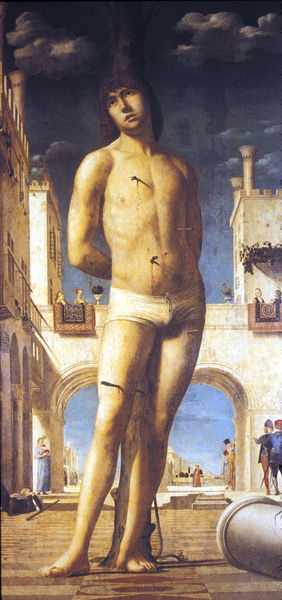
Titel: Hl. Sebastian
Künstler: Antonello da Messina
Standort: Dresden
Institution: Gemäldegalerie Alte Meister
Schlagwörter: akt, baum, blau, dunkel, flügel, fuß, gemälde, haut, himmel, kopf, lendenschurz, mann, nackt, schatten, weiß, wolken, gelb, menschen, ocker, stadt, braun, brust, haar, hell, hintergrund, licht, marmor, mund, männer, nase, schwarz, säule, ausblick, blick, gebäude, haus, schloss, weg, wolke, beige, teppich, hose, jung, architektur, arm, arme, augen, inkarnat, mensch, stehen, tod, tot, hals, niederlande, portrait, porträt, öl, häuser, stamm, brücke, boden, haare, realismus, kinn, renaissance, schornstein, turm, beine, deutschland, fesseln, bein, füße, bogen, fassade, italien, naturalismus, perspektive, zuschauer, mauer, farbe, tag, platz, rundbogen, teppiche, halbnackt, kontrapost, bauchnabel, knie, nagel, nägel, tor, zinnen, regen, bögen, barfuss, blut, knabe, unbekleidet, burg, kreuz, torbogen, pfahl, festung, groß, schienbein, stich, gefangen, soldat, strafe, arkaden, kapitell, ganzfigur, jüngling, christus, jesus, kreuzigung, sterben, stigma, wunden, unterhose, leid, gebunden, heiliger, wolkne, tempel, märtyrer, basis, heilig, pfeil, durchbrochen, tropfen, stechen, pfeile, zinne, fessel, schlüpfer, torbögen, martyrer, martyrium, folter, marter, sebastian, gefesselt, bizeps, stephan, stephanus, boticelli, botticelli, angebunden, durchbohrt, inri, schmerzensmann, riese, gegliedert, andreas, angekettet, bolzen, botticeli, heiiger, heiliger sebastian, hl. sebastian, hurm, masaccio, matyrium, märtyrertod, pfahö, verwundne, verletzungen, angeber, gebäude#, anderas, platze, speile, st. sebastian